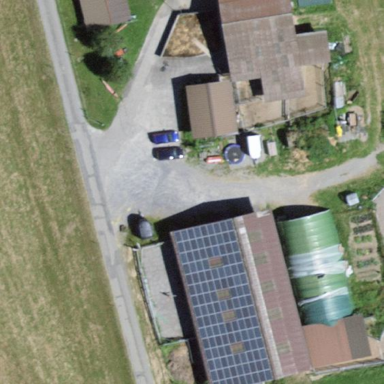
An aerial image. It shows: Farmyard area.